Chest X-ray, PA view. Patient: 65 years old, sex F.
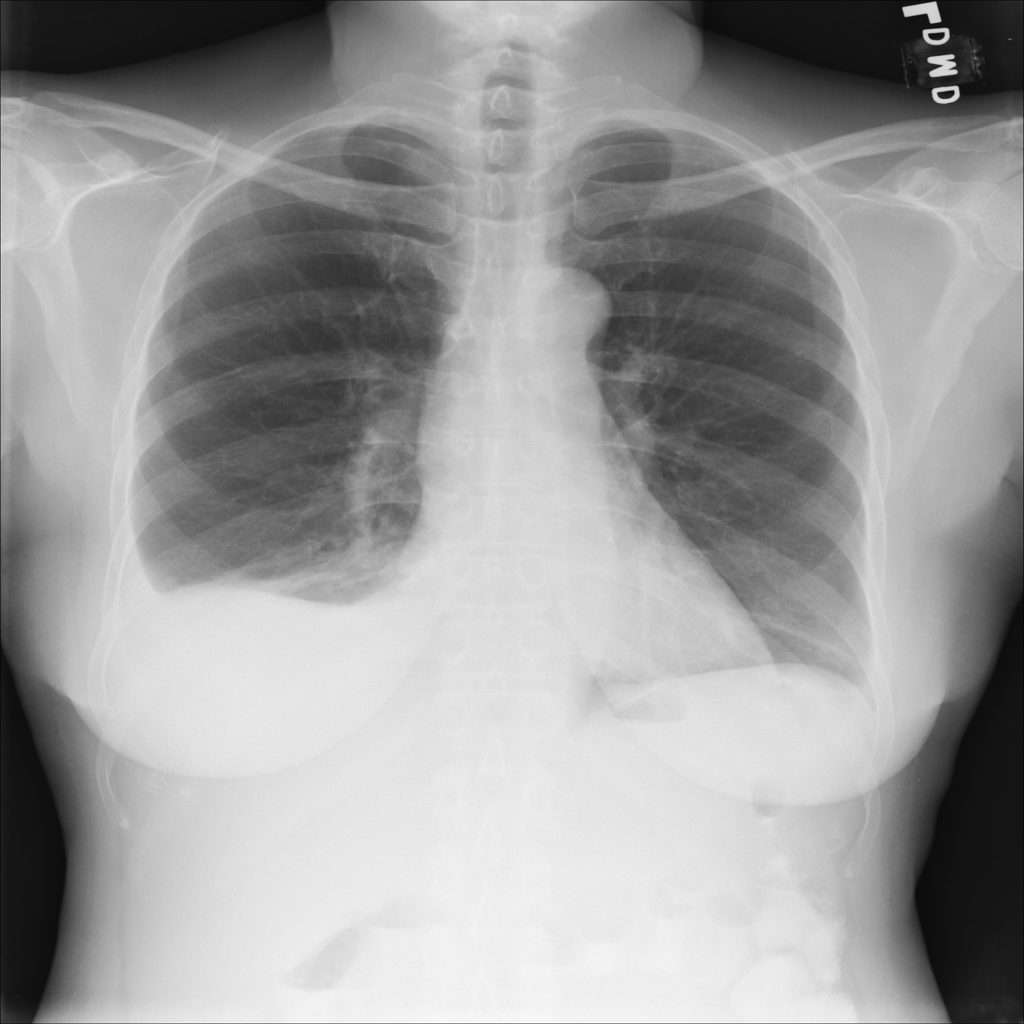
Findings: Atelectasis